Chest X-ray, PA view. Patient: 73 years old, sex M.
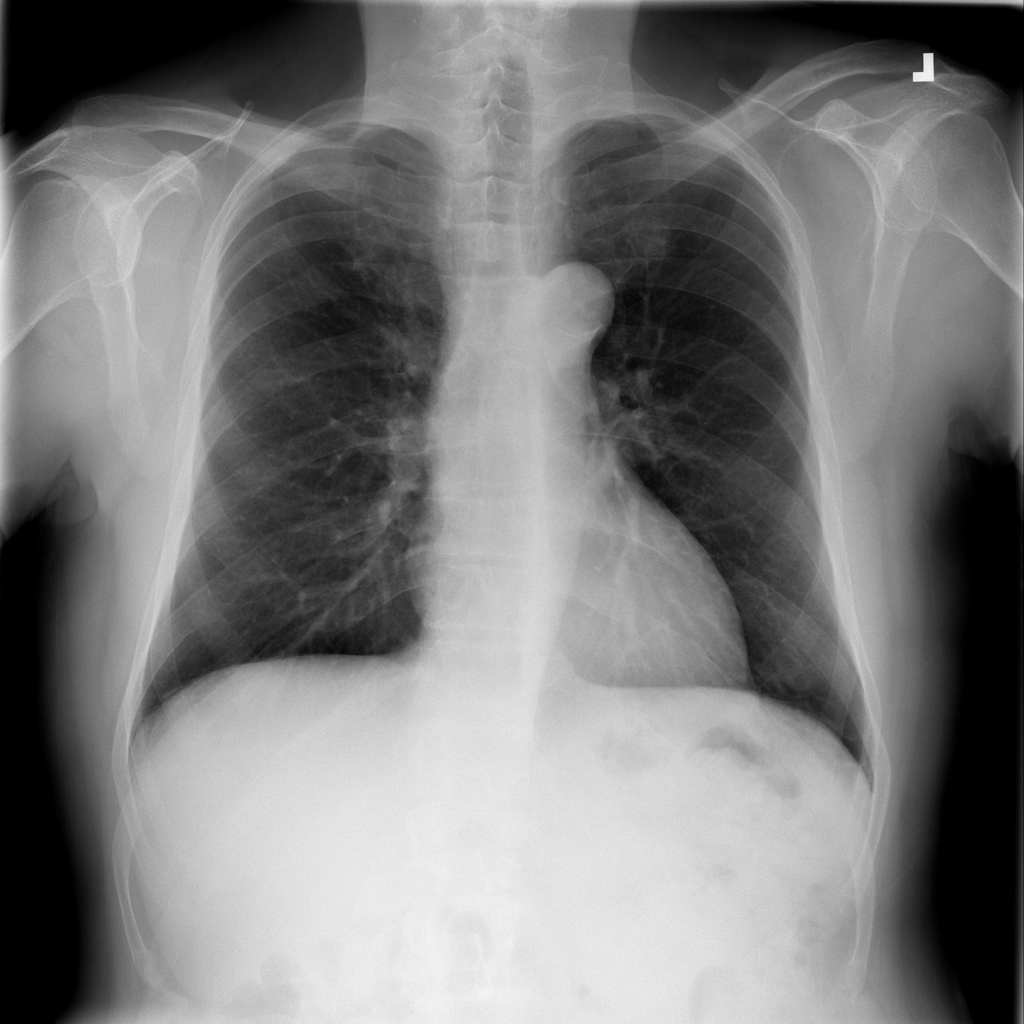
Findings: No Finding